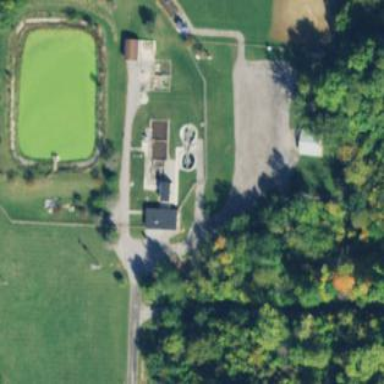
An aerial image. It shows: Water works facility.